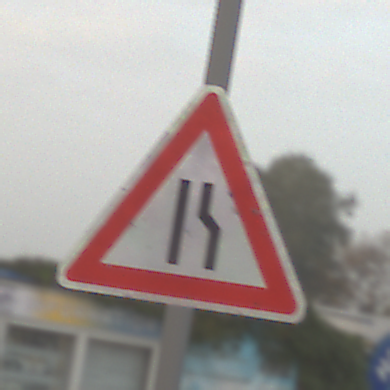
Verkehrszeichen: EinseitigVerengteFahrbahnRechts
Umgebung: Outdoor, Suburban
Tageszeit: MorningAfternoon
Wetter: Overcast
Licht: Natural
Jahreszeit: NotSpecified
Kontrast: LowContrast